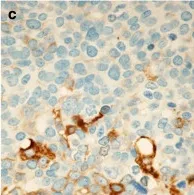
Histological and immunohistochemical findings of the tumor. Immunohistochemistry was partially positive for CK34betaE12 (about 20% of tumor).
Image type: pathology (immunostaining)